Interaction volume radius: 5 \u00c5
Interaction volume height: 10 \u00c5
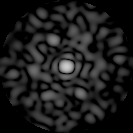
Disorder parameter: 0.8266